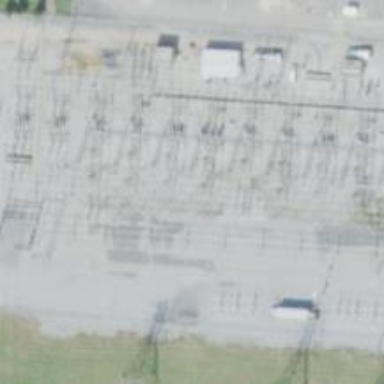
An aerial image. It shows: Switch for power supply.